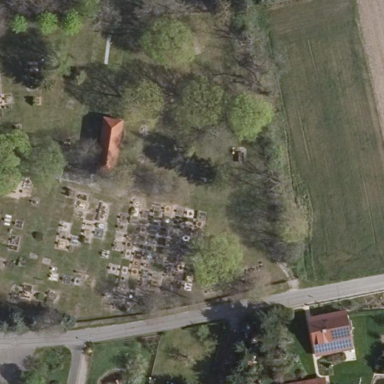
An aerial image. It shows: Cemetery.